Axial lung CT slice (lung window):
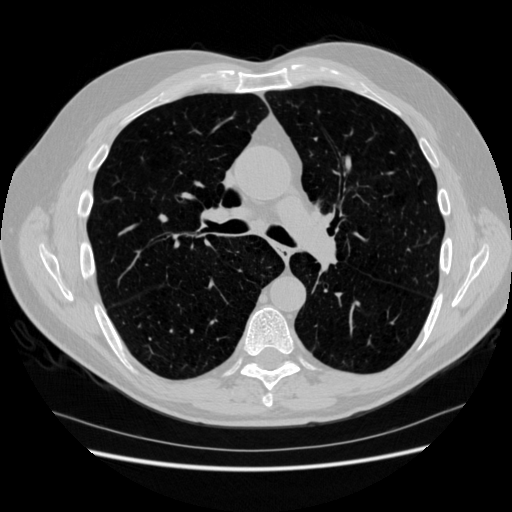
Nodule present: no